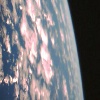
Label: cloud